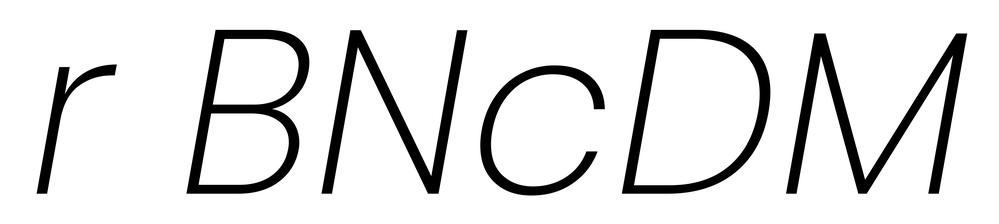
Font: Poppins-ExtraLightItalic